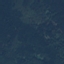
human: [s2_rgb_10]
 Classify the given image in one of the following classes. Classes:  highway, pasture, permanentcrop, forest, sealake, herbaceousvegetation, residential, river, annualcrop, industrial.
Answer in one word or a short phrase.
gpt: Forest